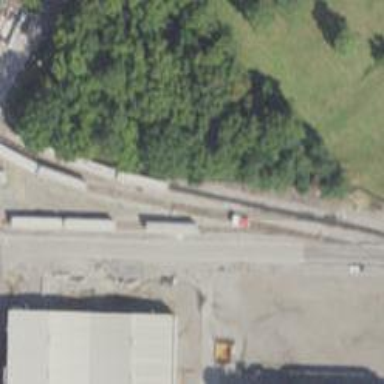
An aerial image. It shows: Rail spur service.